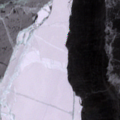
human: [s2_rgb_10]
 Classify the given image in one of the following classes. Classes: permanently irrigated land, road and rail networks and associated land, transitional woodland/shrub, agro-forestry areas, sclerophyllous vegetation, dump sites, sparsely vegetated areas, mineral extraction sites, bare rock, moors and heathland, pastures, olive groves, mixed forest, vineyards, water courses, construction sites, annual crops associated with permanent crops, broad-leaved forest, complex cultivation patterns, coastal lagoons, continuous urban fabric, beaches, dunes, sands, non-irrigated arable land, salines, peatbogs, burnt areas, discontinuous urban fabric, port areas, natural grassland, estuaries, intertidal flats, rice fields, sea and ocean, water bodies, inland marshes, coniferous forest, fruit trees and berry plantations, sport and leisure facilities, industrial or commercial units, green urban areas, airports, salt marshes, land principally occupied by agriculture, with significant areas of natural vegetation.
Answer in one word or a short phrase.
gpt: sea and ocean